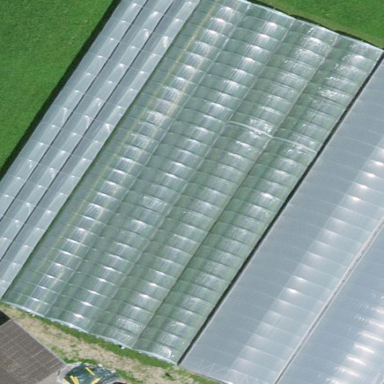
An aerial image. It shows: Greenhouse.